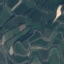
Land use / land cover: PermanentCrop